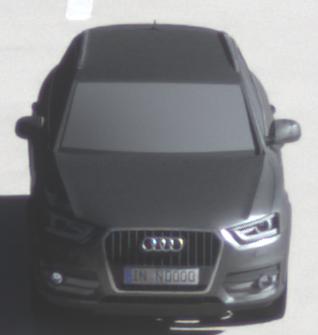
Make: Audi
Model: Q3 1.4 TFSI
Detailed model: Q3 (8U)
Model produced from: 2013/07
Model produced until: 2014/10
Doors: 5
Color: gray
Road condition: dry road
Daytime: morning or afternoon
Contrast: high contrast